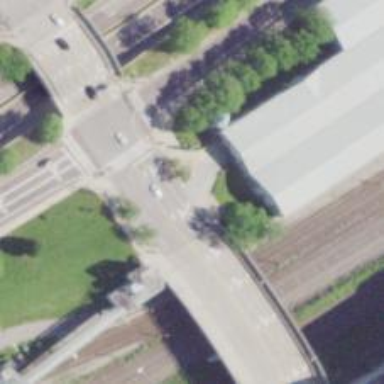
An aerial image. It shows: Crossing on footway.